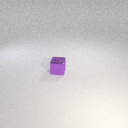
small purple metal cube